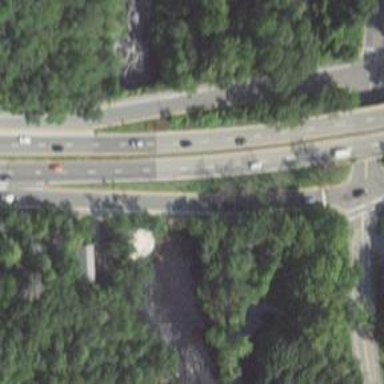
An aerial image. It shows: Trunk highway.